Question: I have the following data which I want to plot with ggplot:
'''
SC_LTSL_BM 16.8275
SC_STSL_BM 17.3914
proB_FrBC_FL <PHONE>
preB_FrD_FL 18.5051
B_Fo_Sp 14.4693
B_GC_Sp 15.4986
'''
What I want to do is to make a bar plot and maintain the order of the bar,
(i.e. starting with 'SC_LTSL_BM ...B_GC_Sp'). But the default behavior of
ggplot geom_bar is to sort them. How can I avoid that?
'''
library(ggplot2)
dat <- read.table("http://dpaste.com/<PHONE>/plain/")
pdf("~/Desktop/test.pdf")
ggplot(dat,aes(x=V1,y=V2))+geom_bar()
dev.off()
'''
The current figure looks like this:

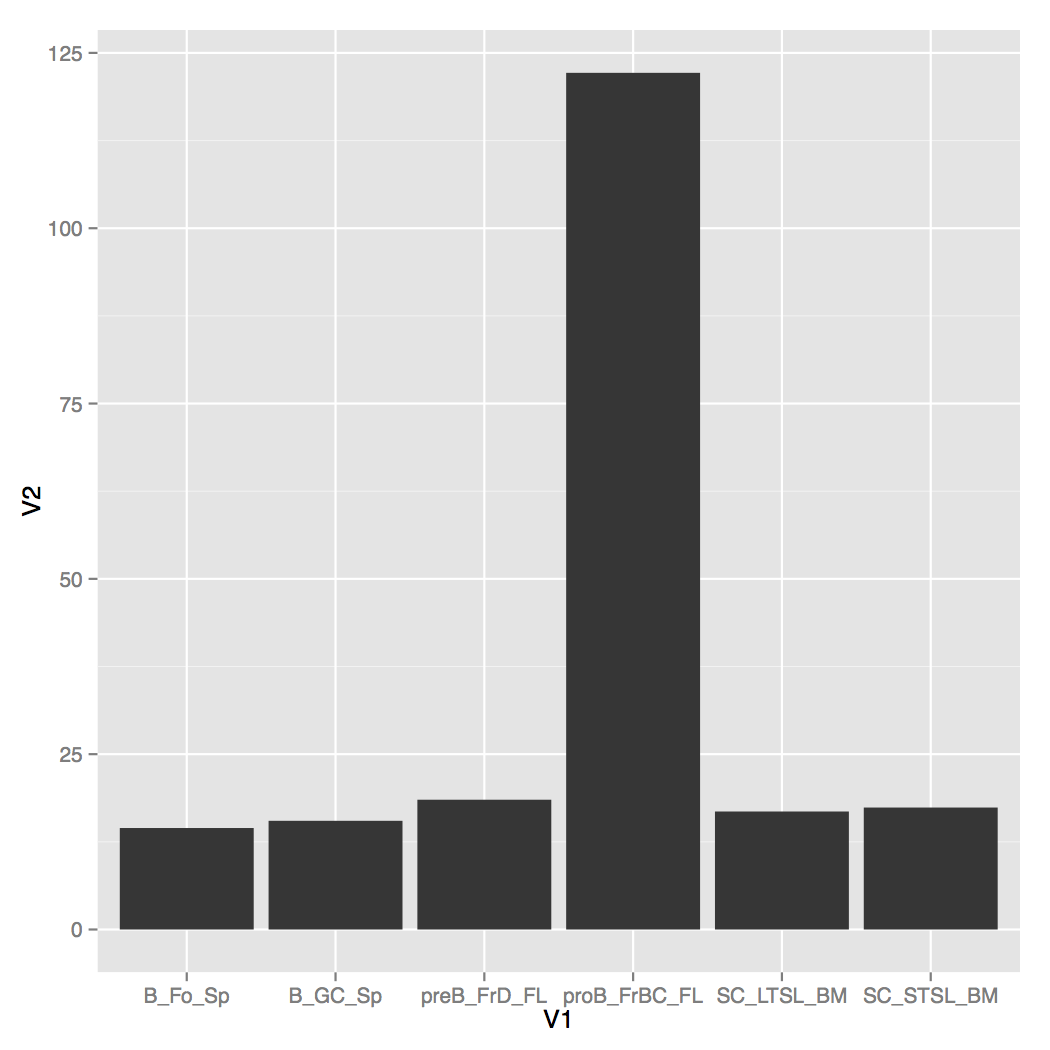
Answer: You need to tell ggplot that you've got an ordered factor already, so it doesn't automatically order it for you.
'''
dat <- read.table(text=
"SC_LTSL_BM 16.8275
SC_STSL_BM 17.3914
proB_FrBC_FL <PHONE>
preB_FrD_FL 18.5051
B_Fo_Sp 14.4693
B_GC_Sp 15.4986", header = FALSE, stringsAsFactors = FALSE)
# make V1 an ordered factor
dat$V1 <- factor(dat$V1, levels = dat$V1)
# plot
library(ggplot2)
ggplot(dat,aes(x=V1,y=V2))+geom_bar(stat="identity")
'''